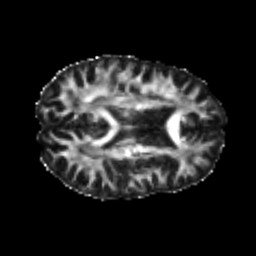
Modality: FA
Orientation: axial
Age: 24
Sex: male
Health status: healthy
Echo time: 0.074 s